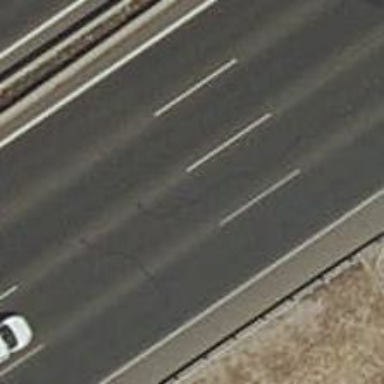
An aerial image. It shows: Asphalt motorway.